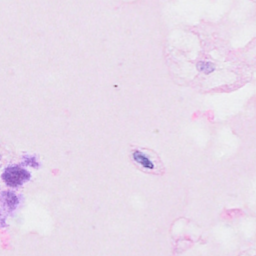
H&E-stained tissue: Breast